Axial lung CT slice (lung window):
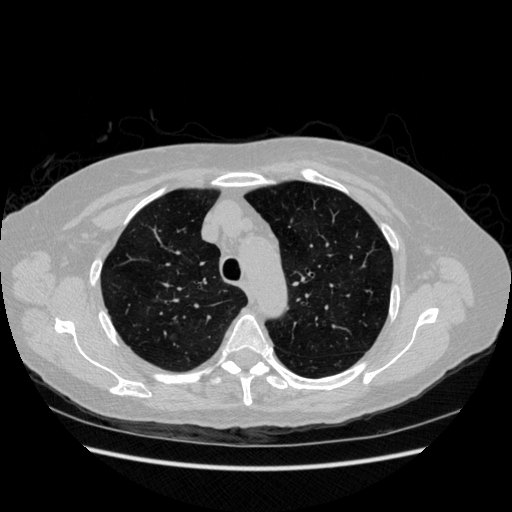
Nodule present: no